Current action and preconditions to check: trajectory_clear

Your task: For each precondition in the list above, predict whether it will hold at this action.

Consider the current scene as observed from the mobile robot's camera, and analyze the predicted future states of all dynamic agents (e.g., people, animals, vehicles, or any moving entities) within the NEXT SECOND.

IMPORTANT: Only answer "very likely" if you are absolutely certain—based on strong, clear evidence—that a dynamic agent will violate the precondition in the predicted future state. Do NOT answer "very likely" for unlikely, ambiguous, or low-probability risks.

Ask yourself for each precondition: Is there a high probability, with clear and convincing evidence, that the predicted future states of any dynamic agent will interfere with the predicted future state of the currently executing action within the NEXT SECOND, causing that precondition to fail?

Assess the risk level based on these predictions. Use "likely" or "very likely" if motions create a clear risk of interference.

Use "neutral" or "improbable" if agents are nearby but their predicted paths are clearly diverging or non-conflicting.

Failure Risk Categories: "very improbable", "improbable", "neutral", "likely", "very likely"

Answer Format: Output ONLY the probability_of_failure value from these categories: "very improbable", "improbable", "neutral", "likely", "very likely"

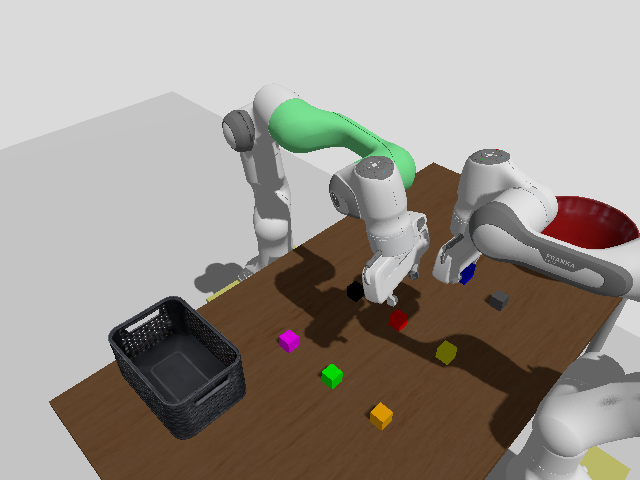

Answer: likely